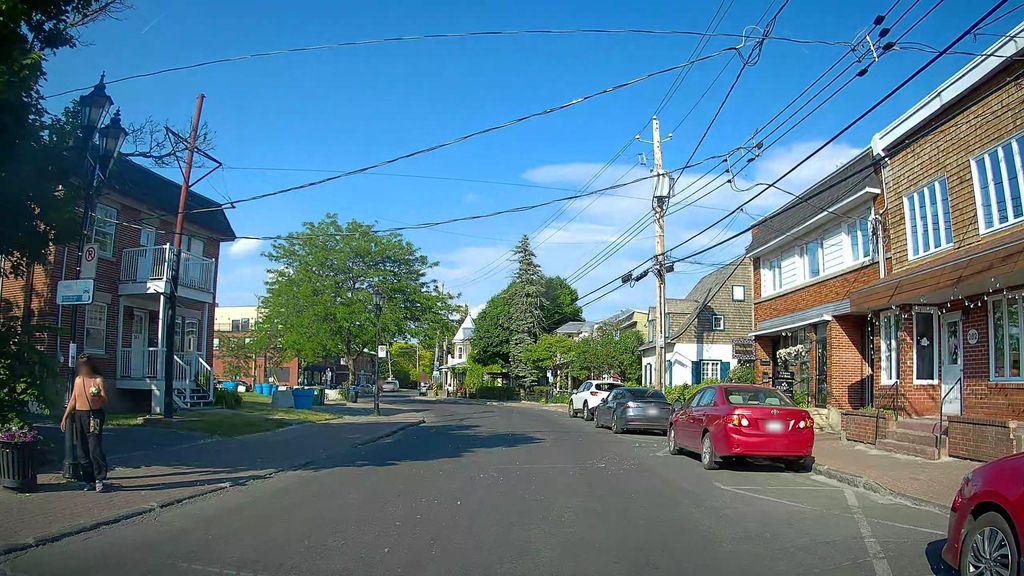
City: montreal